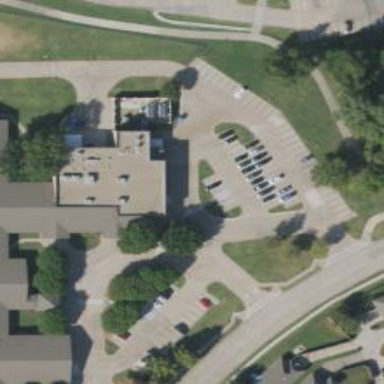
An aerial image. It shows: Parking space is available.